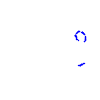
Particle: proton